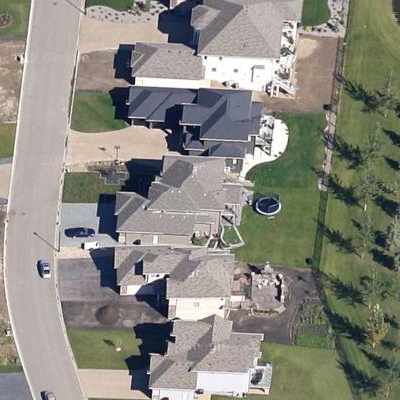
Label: Resident